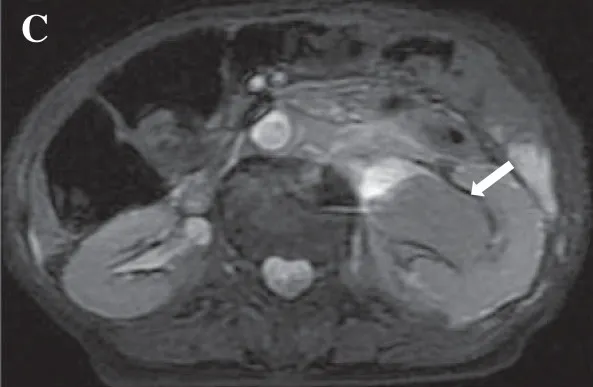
Plain abdominal computed tomography and magnetic resource imaging. T2-weighted abdominal magnetic resonance imaging revealed dilated left renal pelvis with retention of low-intensity fluid, which suggested the presence of blood (C).
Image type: radiology (mri)